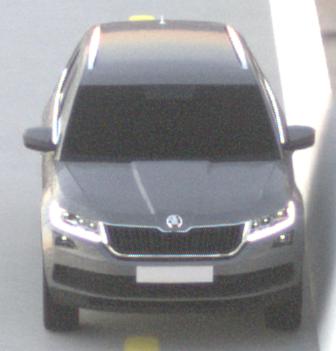
Make: Skoda
Model: Kodiaq 1.4 TSI
Detailed model: Kodiaq
Model produced from: 2017/03
Model produced until: 2018/05
Doors: 5
Color: gray
Road condition: dry road
Daytime: sunrise or sunset
Contrast: low contrast